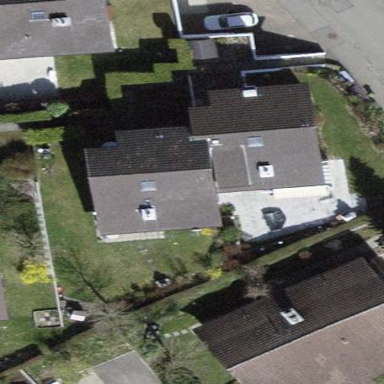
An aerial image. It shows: Residential building with gabled roof oriented across. The roof is colored grey.